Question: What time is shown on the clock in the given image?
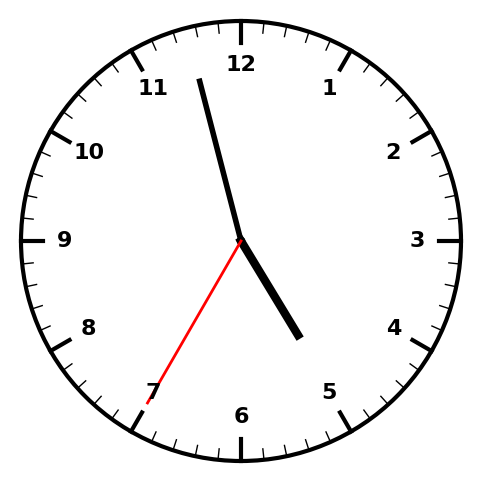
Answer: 04:57:35